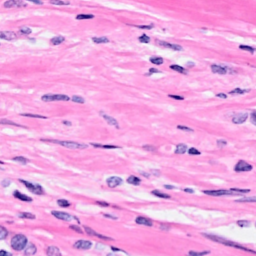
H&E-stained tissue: Breast